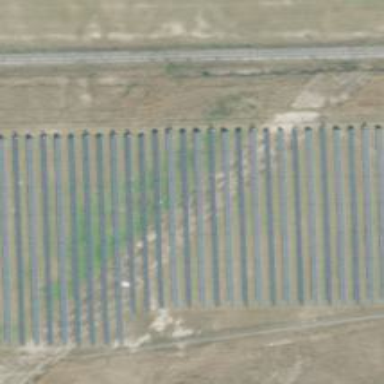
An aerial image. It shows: Solar power plant enclosed by fence.